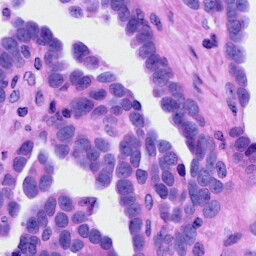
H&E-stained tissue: Ovarian